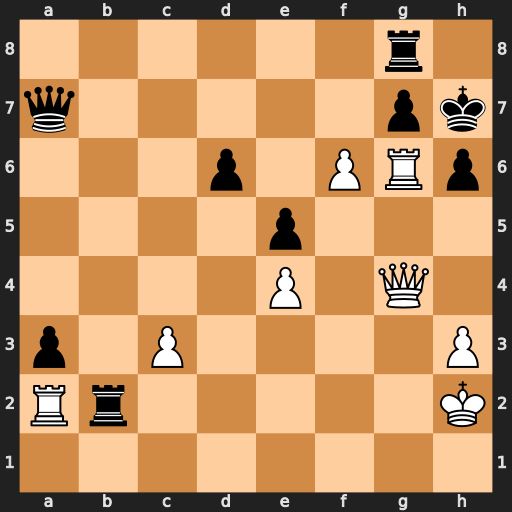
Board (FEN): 6r1/q5pk/3p1PRp/4p3/4P1Q1/p1P4P/Rr5K/8
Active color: w
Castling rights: -
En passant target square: -
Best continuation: Rxb2 axb2 Qf5 Kh8 fxg7+ Qxg7 Rxg7